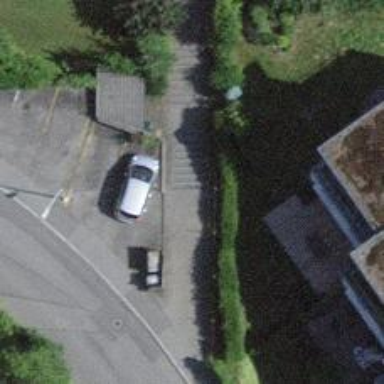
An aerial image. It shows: Road with steps.